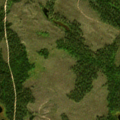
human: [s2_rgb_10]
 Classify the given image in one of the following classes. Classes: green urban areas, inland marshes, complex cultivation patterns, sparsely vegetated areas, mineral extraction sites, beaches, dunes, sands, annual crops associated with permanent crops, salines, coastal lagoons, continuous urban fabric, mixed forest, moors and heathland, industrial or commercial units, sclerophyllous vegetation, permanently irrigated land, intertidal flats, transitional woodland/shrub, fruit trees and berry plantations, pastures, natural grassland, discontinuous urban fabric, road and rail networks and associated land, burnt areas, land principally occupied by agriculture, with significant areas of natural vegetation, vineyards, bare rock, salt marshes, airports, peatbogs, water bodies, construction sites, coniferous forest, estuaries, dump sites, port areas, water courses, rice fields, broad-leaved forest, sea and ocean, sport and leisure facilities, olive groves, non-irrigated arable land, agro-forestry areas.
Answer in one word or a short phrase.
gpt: coniferous forest, transitional woodland/shrub